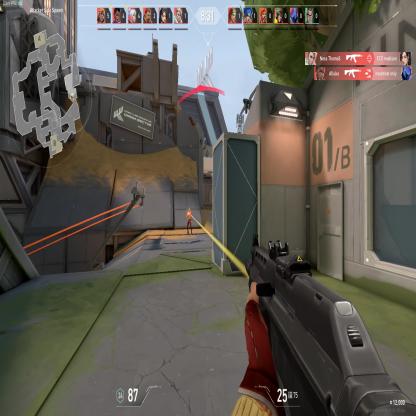
Label: enemy